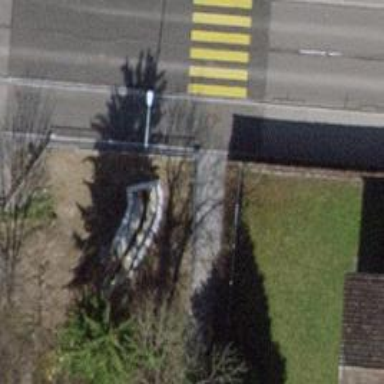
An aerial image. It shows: Hedge barrier.